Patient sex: M
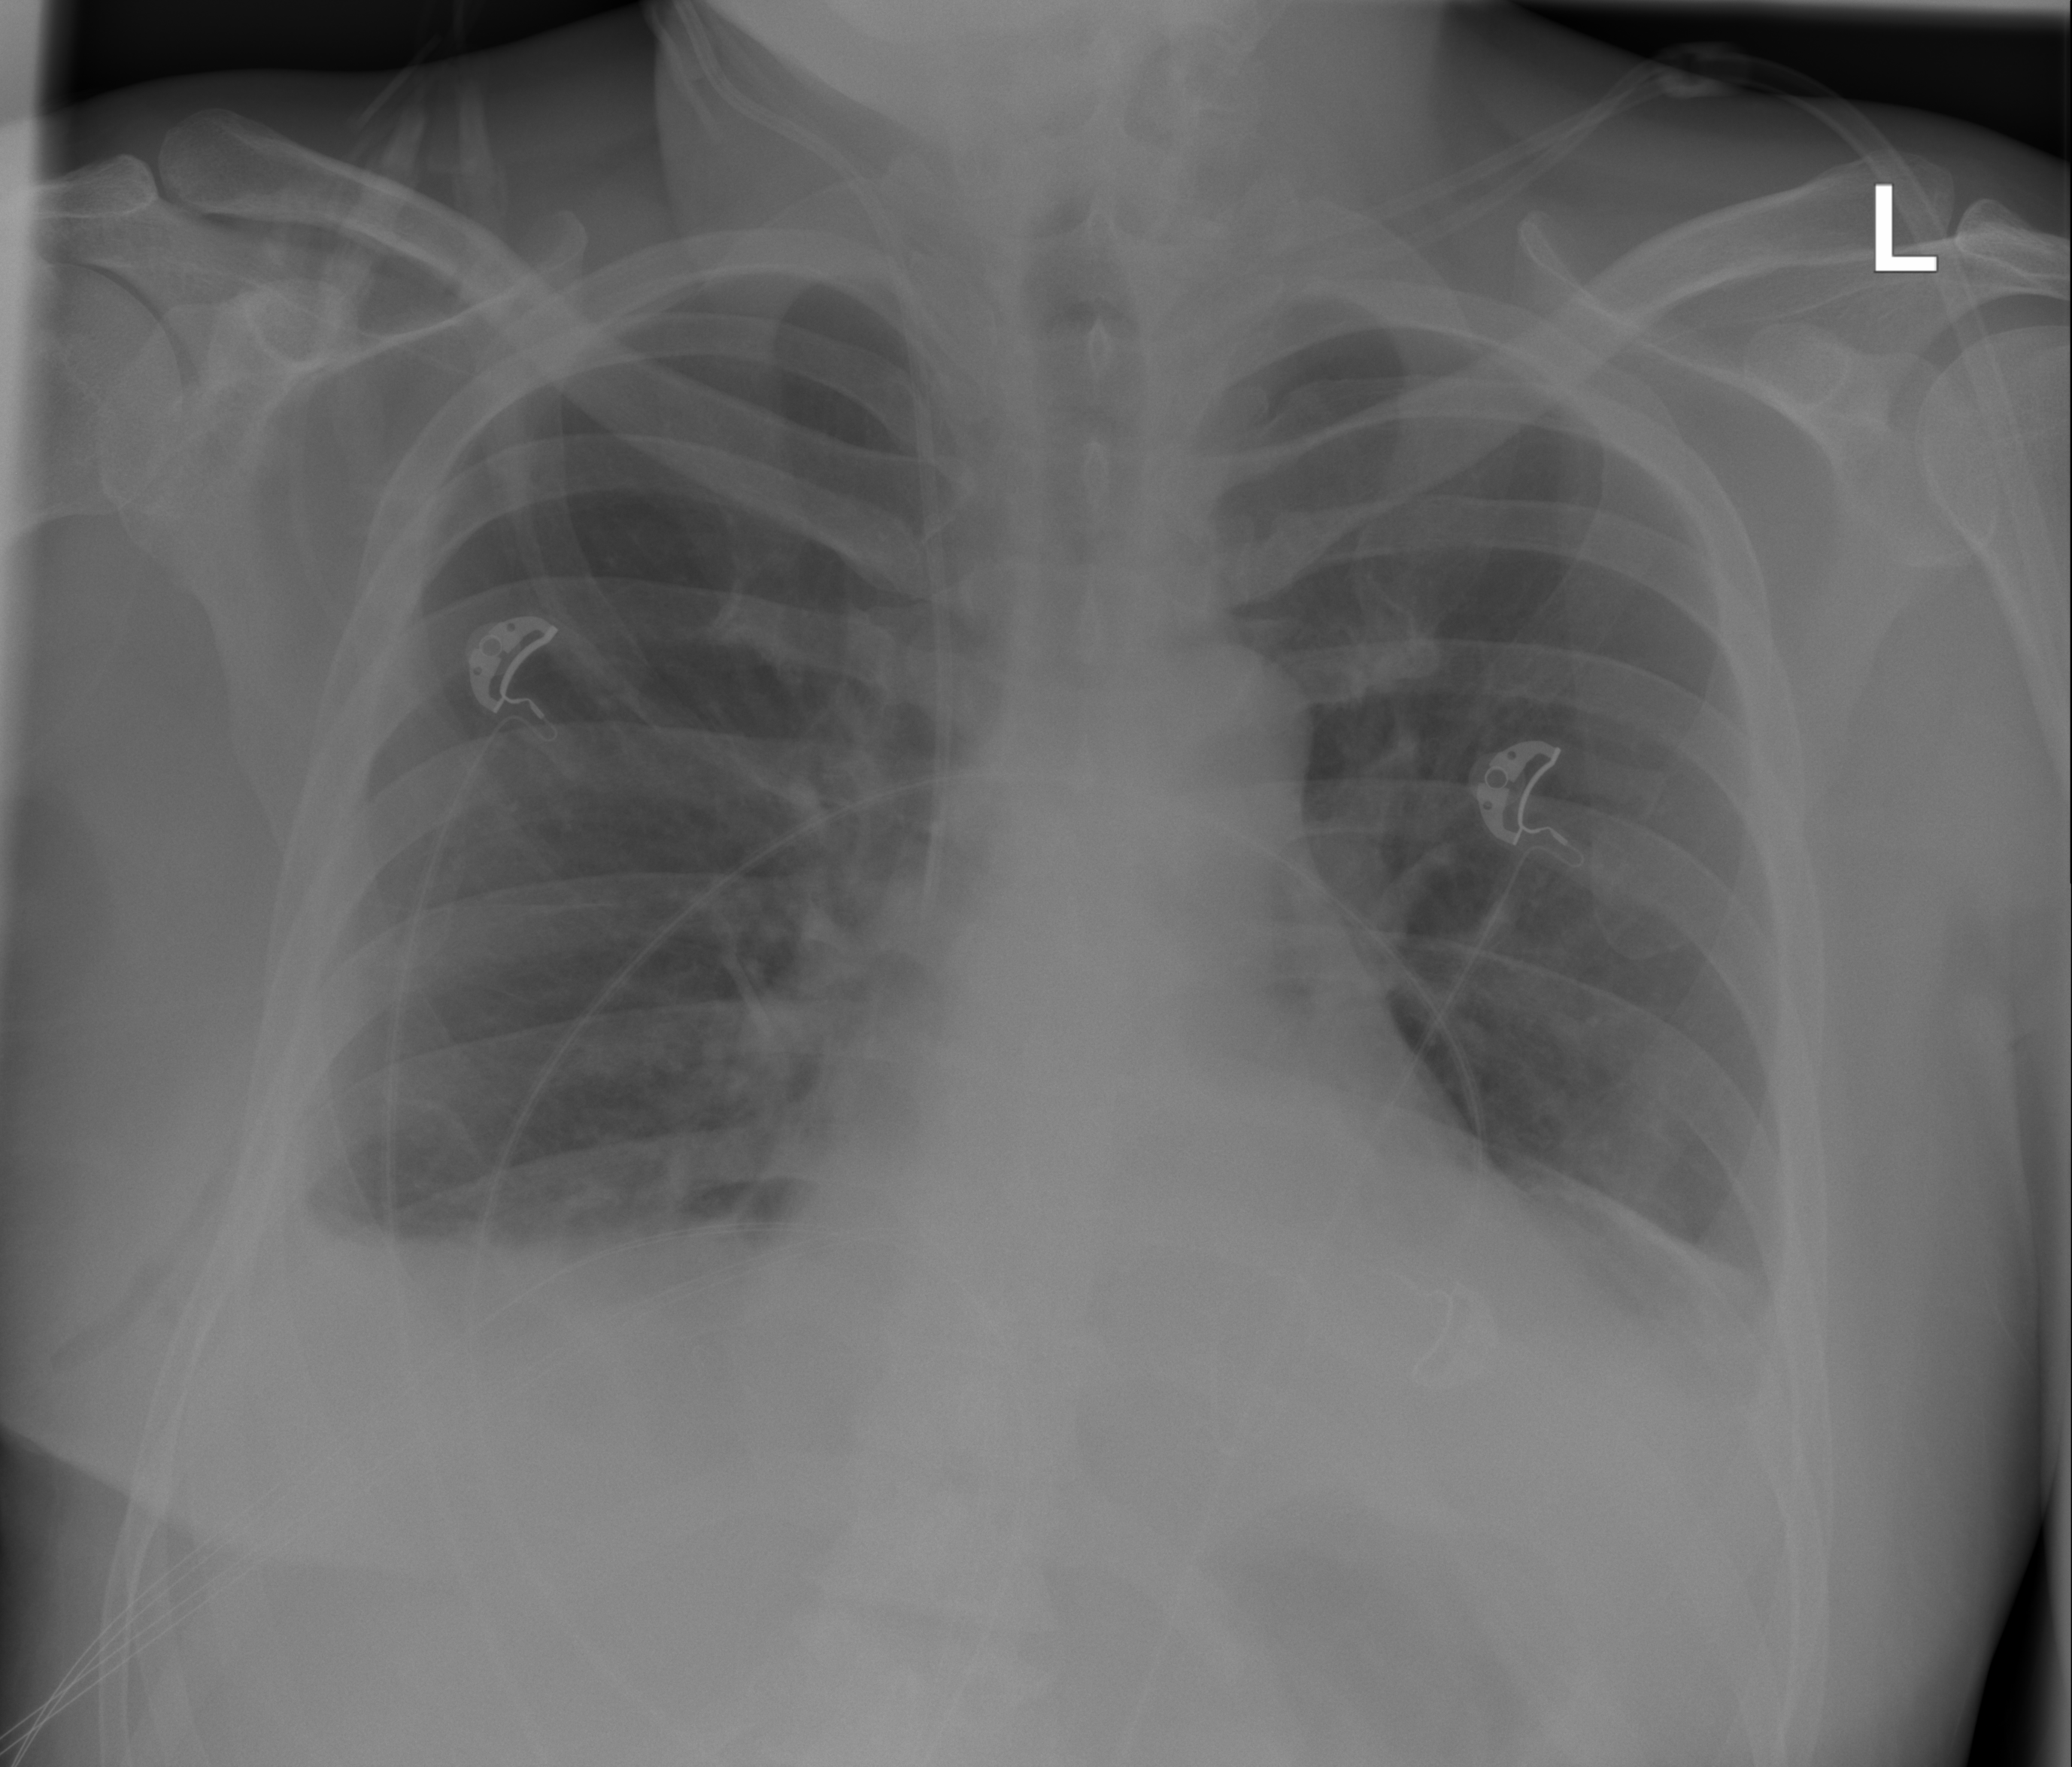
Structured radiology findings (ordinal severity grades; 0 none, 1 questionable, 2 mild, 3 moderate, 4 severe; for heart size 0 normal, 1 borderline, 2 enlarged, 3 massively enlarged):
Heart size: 2
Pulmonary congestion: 0
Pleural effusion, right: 0
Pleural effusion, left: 2
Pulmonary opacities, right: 2
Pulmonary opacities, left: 0
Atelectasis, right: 2
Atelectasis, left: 2